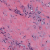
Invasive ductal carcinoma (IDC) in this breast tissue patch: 0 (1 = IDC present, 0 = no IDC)